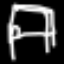
Label: bed